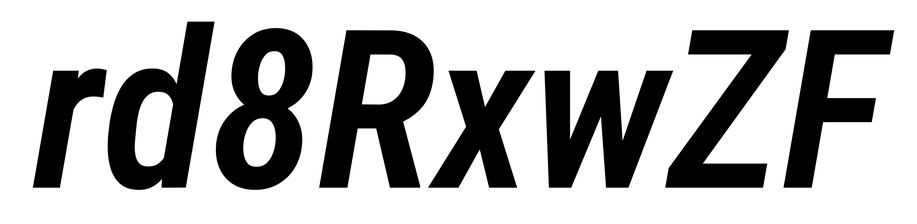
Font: Roboto-Italic_Condensed_SemiBold_Italic